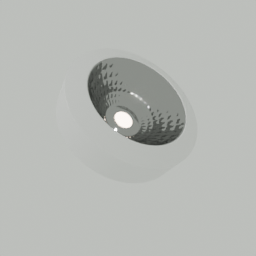
Label: lighting